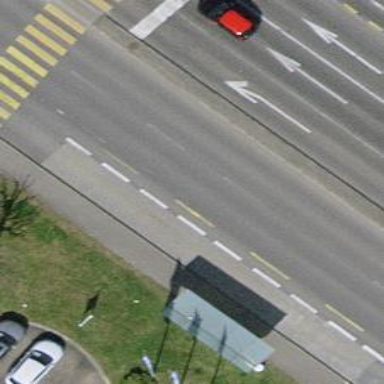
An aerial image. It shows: Bus stop with shelter. It is platform for public transport.